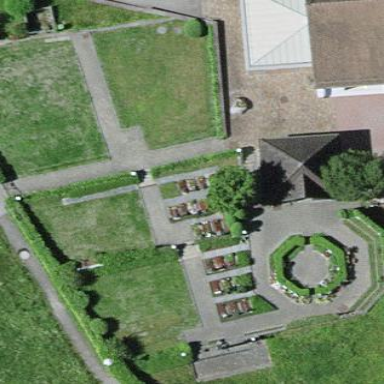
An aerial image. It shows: Cemetery.